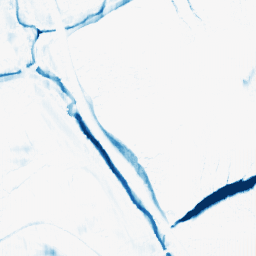
Category: morphological
Decomposition family: morphological_ellipse
Decomposition parameters: operation: closing
width: 20
height: 5
Upsampling method: fft_zeropad
Upsampling parameters: scale: 2
Upsampling scale: 2